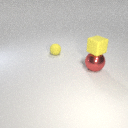
small yellow rubber cube above large red metal sphere